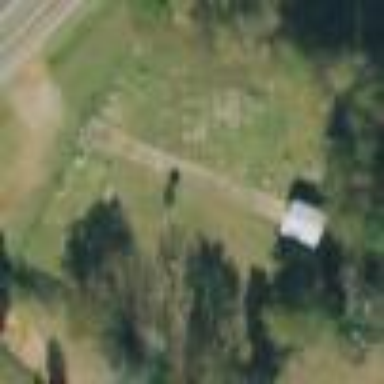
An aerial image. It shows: Cemetery.